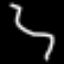
Label: squiggle